Field crop: maize
Growth stage: 2
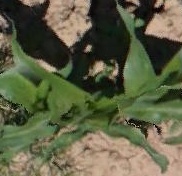
Species: maize